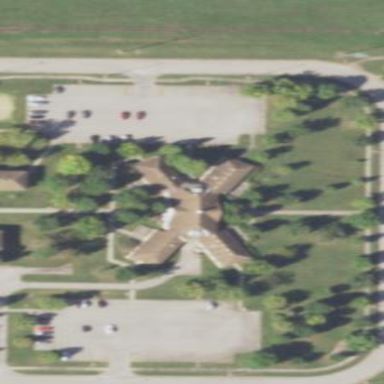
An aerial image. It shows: Dormitory building.